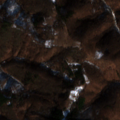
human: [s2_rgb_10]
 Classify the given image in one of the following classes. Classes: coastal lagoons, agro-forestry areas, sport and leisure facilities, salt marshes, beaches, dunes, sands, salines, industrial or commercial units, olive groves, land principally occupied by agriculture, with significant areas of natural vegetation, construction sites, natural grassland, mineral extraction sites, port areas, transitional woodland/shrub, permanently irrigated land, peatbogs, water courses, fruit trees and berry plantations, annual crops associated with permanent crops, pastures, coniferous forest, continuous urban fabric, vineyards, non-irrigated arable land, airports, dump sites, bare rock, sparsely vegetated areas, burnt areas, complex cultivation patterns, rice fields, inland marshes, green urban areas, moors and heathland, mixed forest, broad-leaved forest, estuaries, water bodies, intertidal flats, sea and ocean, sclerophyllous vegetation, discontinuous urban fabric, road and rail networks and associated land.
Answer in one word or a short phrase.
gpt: broad-leaved forest, mixed forest